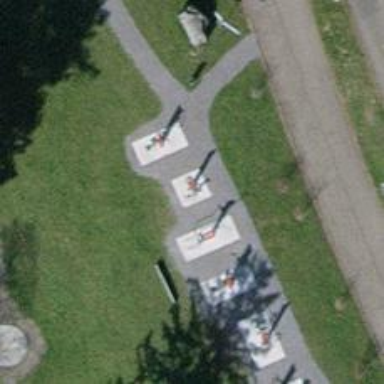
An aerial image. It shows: Fitness station in leisure land area.